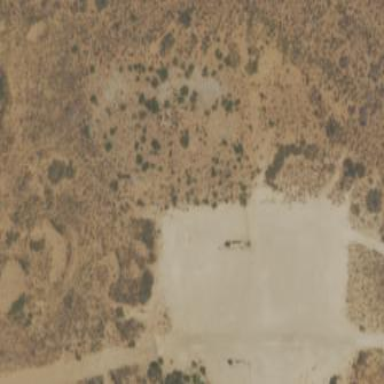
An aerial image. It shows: Wellsite surrounded by sand.